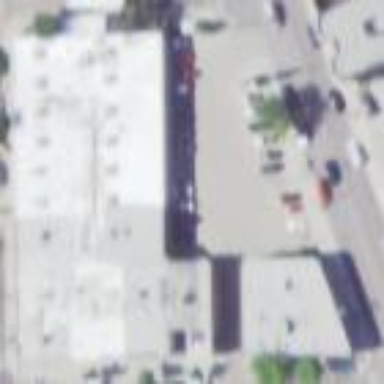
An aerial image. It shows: Retail area.